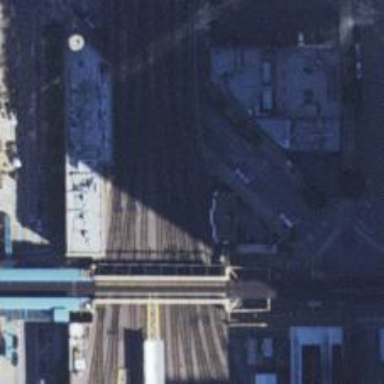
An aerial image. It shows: Railway siding for service.